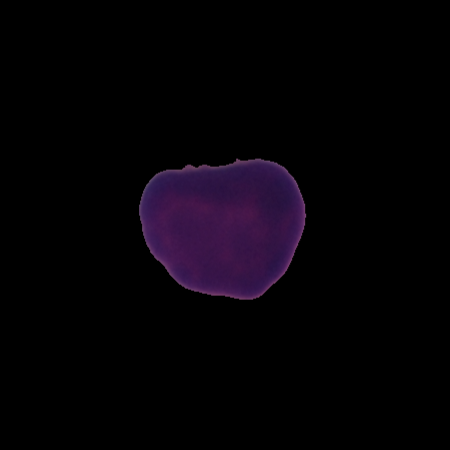
Label: healthy